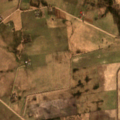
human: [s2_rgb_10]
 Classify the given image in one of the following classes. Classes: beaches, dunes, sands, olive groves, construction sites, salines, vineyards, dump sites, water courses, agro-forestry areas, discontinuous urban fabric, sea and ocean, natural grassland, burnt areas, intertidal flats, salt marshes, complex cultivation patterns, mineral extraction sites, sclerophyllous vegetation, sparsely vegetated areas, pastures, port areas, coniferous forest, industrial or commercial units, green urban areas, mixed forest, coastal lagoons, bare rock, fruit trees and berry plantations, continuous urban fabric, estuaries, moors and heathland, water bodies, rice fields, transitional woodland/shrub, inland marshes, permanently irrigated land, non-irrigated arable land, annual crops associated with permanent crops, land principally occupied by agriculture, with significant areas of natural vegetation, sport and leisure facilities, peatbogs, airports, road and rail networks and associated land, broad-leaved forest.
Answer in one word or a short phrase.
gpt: non-irrigated arable land, complex cultivation patterns, mixed forest